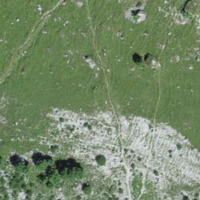
EUNIS habitat code: 23
Species observed at this site:
Euphorbia cyparissias